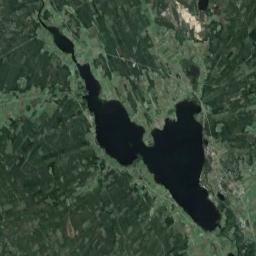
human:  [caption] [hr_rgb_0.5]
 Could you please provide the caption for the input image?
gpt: Many trees are around the lake .

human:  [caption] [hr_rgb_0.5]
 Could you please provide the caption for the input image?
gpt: There is an irregular blue lake on the ground with lush green vegetation .

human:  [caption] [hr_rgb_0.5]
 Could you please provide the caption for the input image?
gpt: The lake lies in fields and forests and the water is dark blue .

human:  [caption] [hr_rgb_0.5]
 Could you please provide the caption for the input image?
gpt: There are paths on both sides of the lake .

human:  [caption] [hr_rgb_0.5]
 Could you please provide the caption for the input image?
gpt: There are green forests and meadows around the lake .